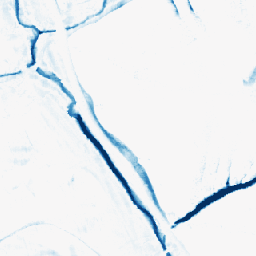
Category: morphological
Decomposition family: morphological_square
Decomposition parameters: operation: closing
size: 10
Upsampling method: nearest
Upsampling parameters: scale: 8
Upsampling scale: 8